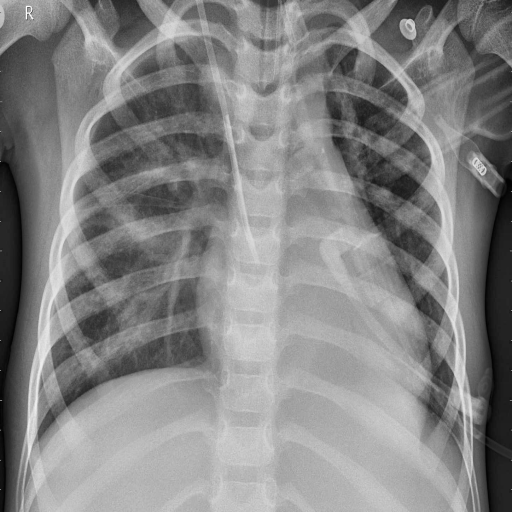
Finding: PNEUMONIA